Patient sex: M
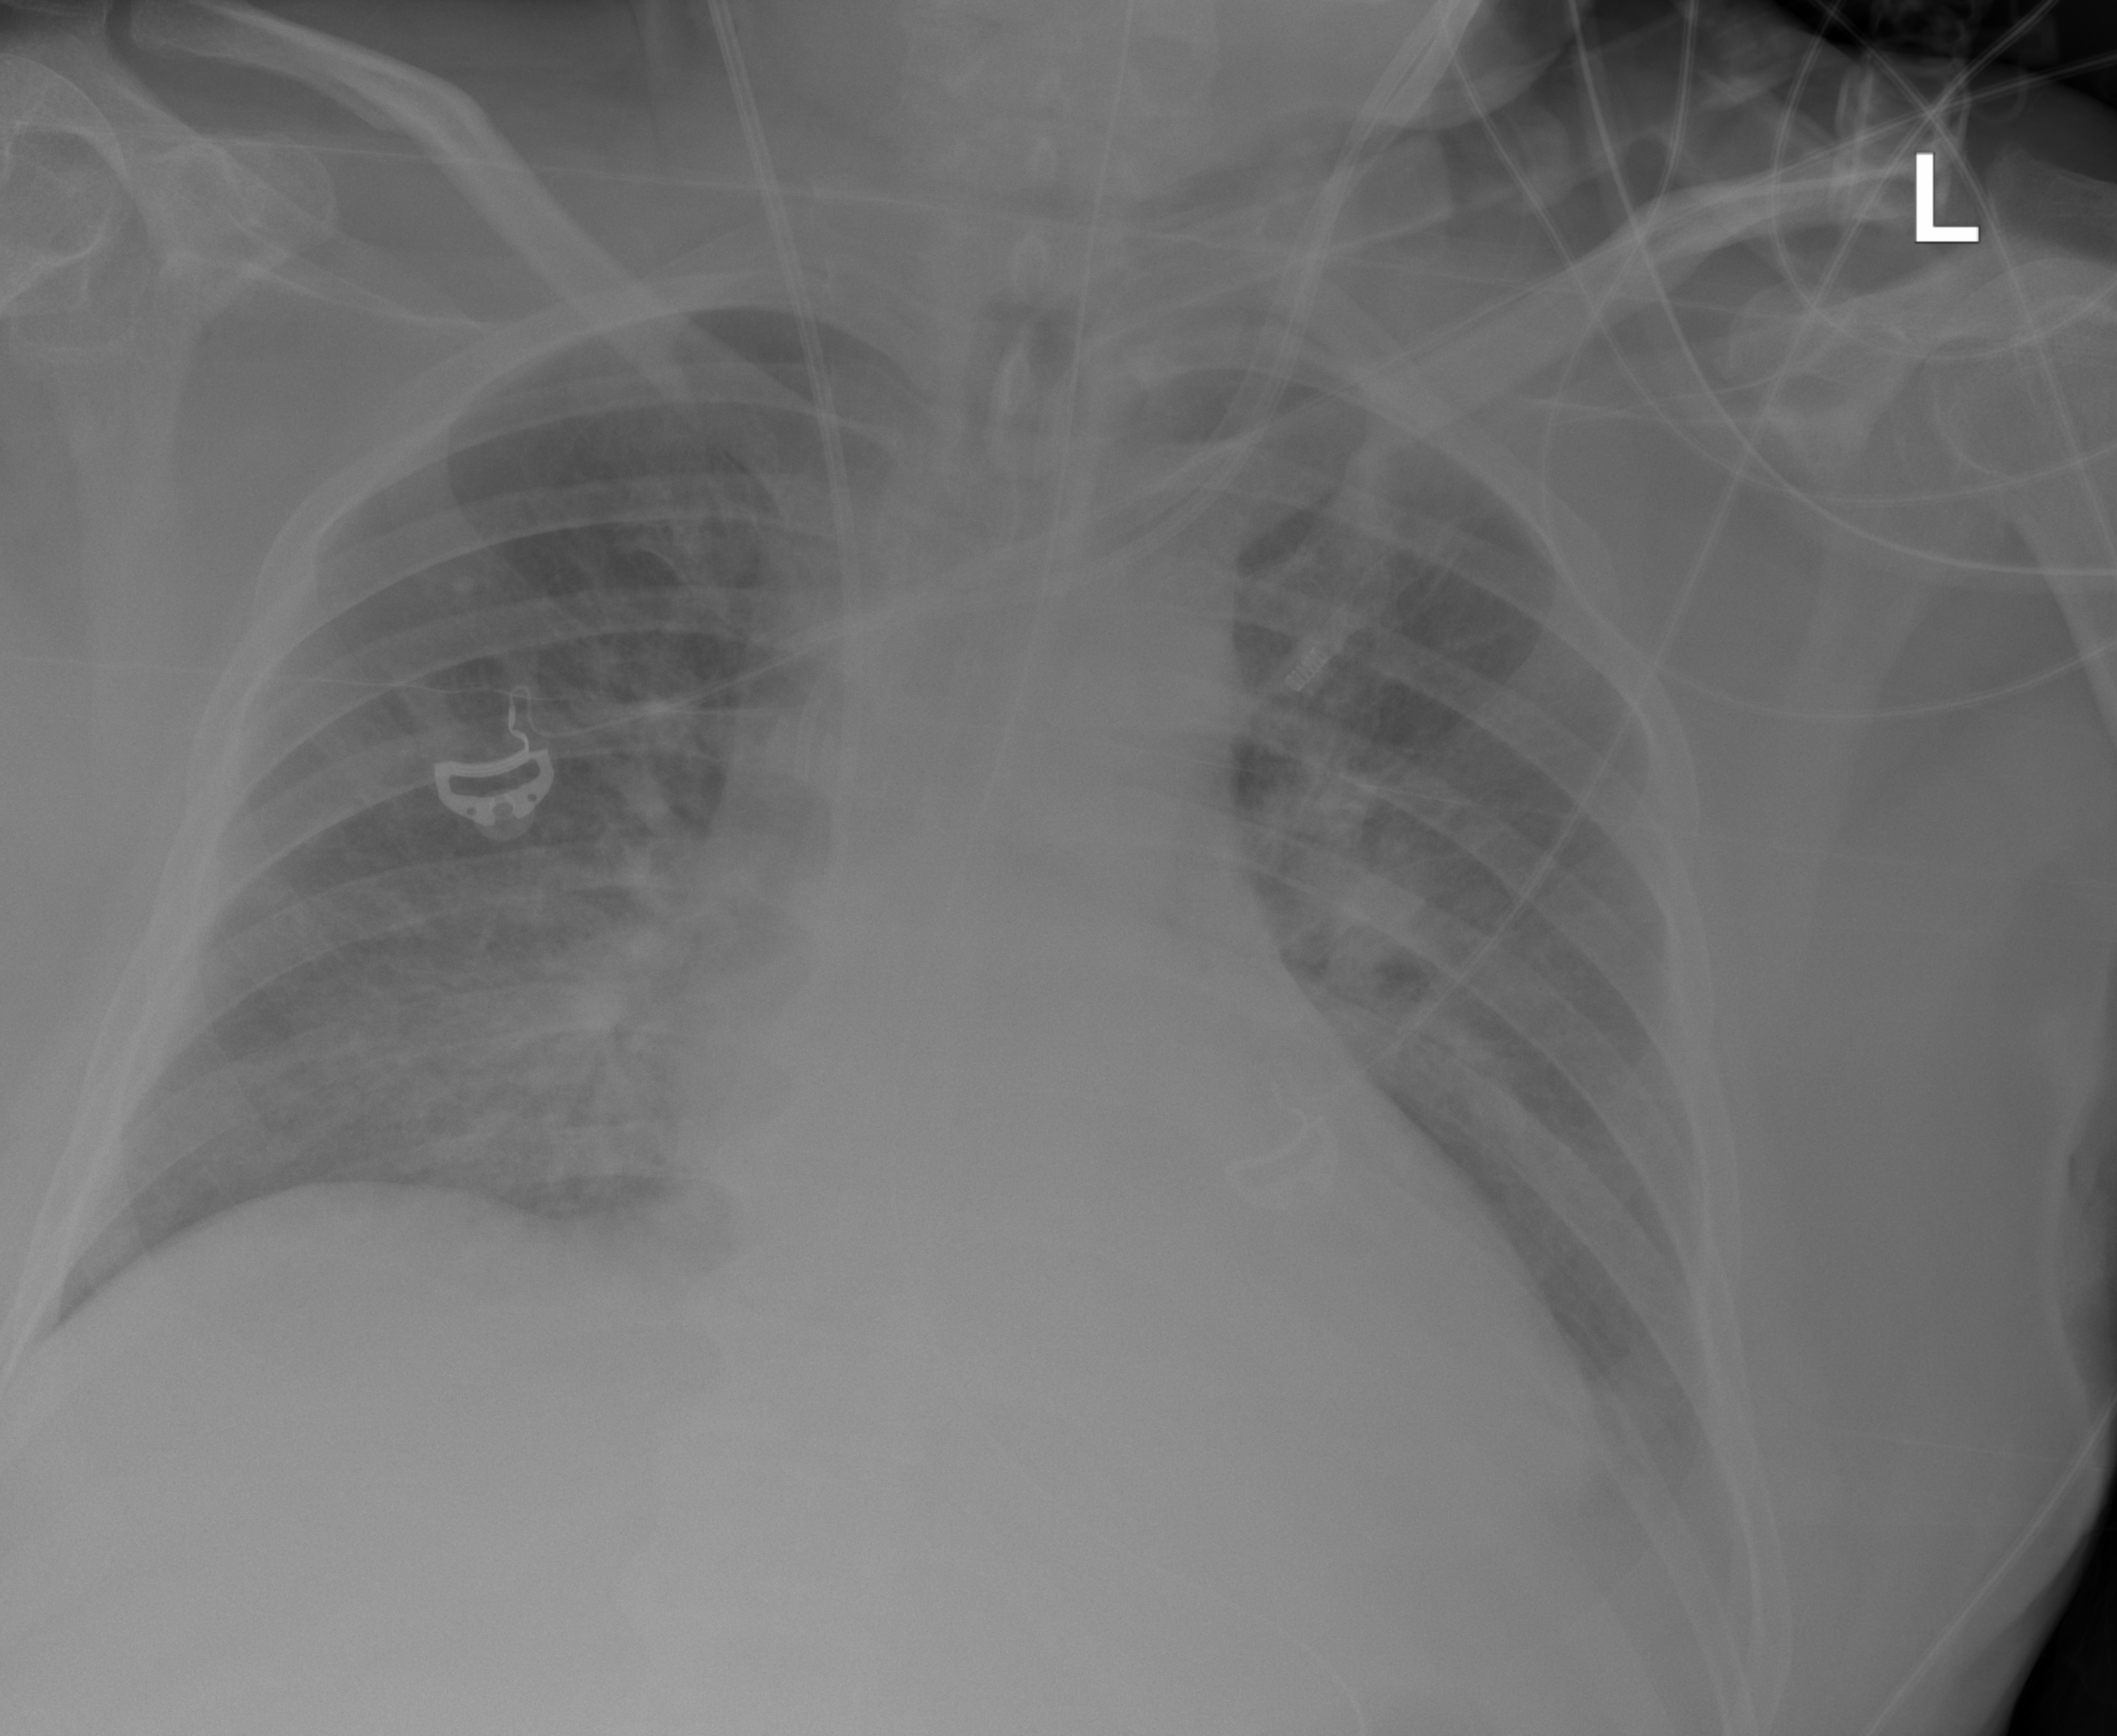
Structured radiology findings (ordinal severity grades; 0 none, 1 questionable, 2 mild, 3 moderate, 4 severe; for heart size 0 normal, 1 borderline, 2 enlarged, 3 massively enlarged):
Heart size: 2
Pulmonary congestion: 3
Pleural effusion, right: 0
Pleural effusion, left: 2
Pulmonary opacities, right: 0
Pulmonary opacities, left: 0
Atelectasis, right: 0
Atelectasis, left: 0